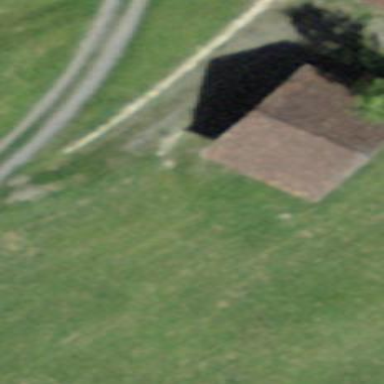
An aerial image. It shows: Rural barn.